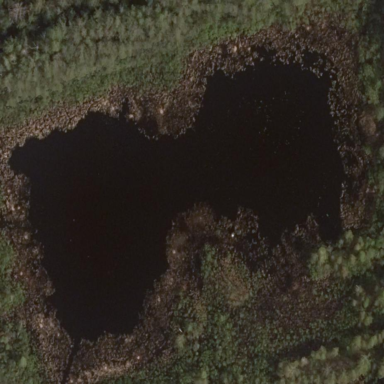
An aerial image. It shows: Pond with natural water.